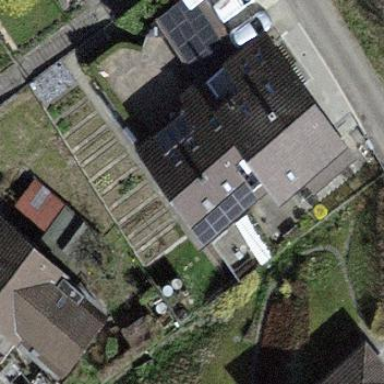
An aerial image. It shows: Building with tile roof.